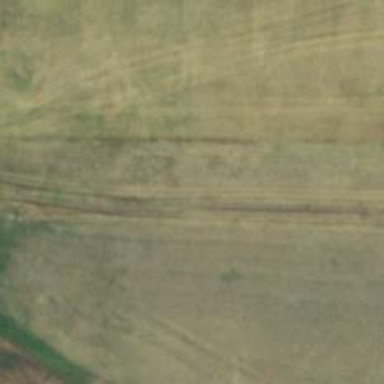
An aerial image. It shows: Track road.